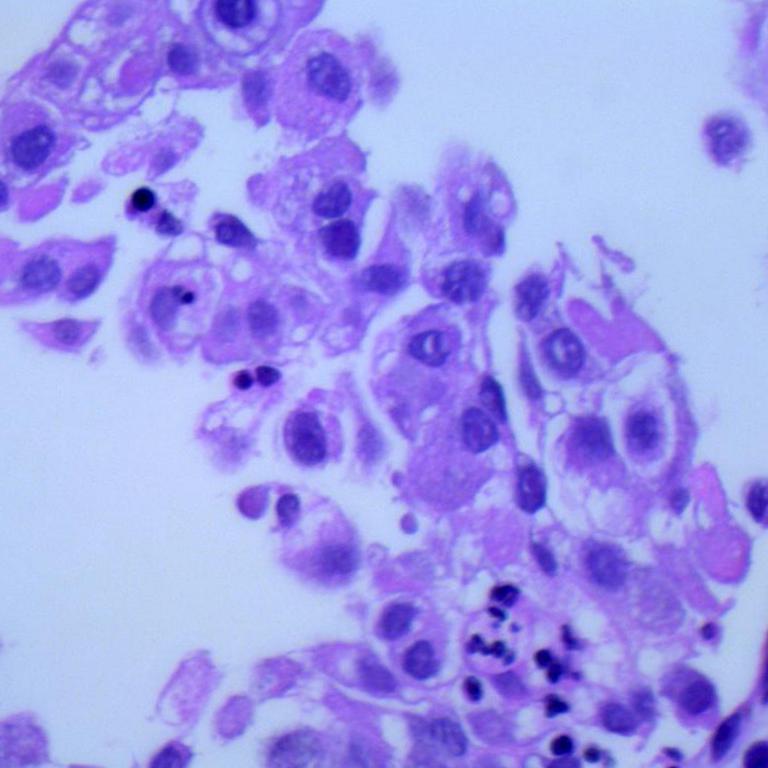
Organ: lung
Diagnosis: adenocarcinomas